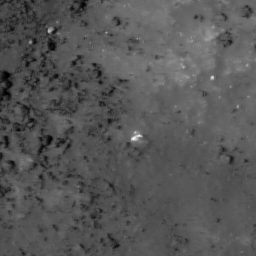
Host type: background_regolith
Lunar coordinates: latitude nan, longitude nan